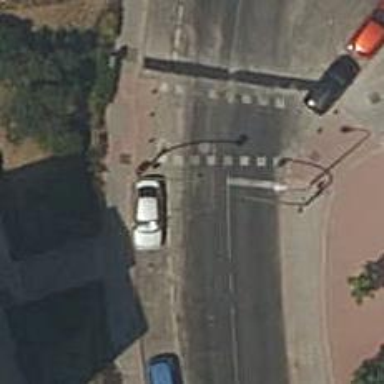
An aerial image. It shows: Road crossing with traffic signals.